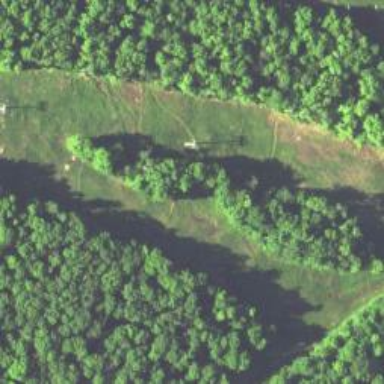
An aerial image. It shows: Coniferous forest area.